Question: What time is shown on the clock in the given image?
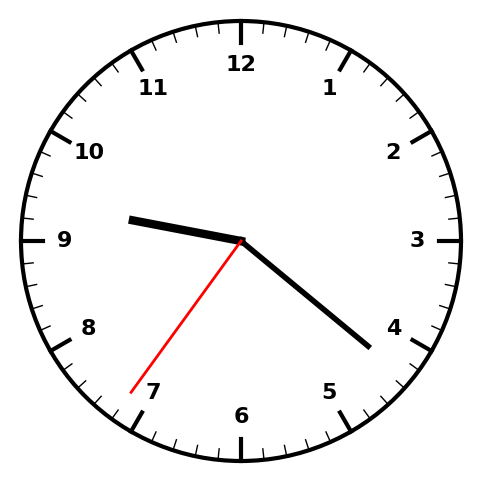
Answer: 09:21:36